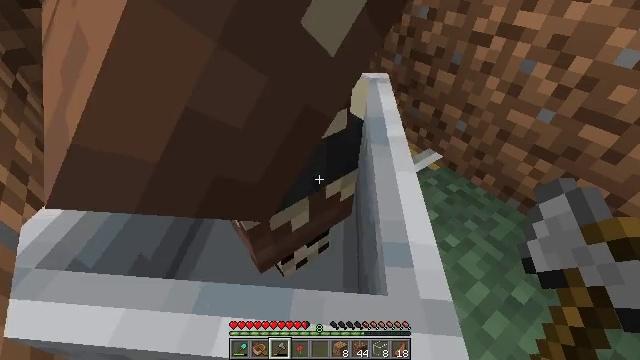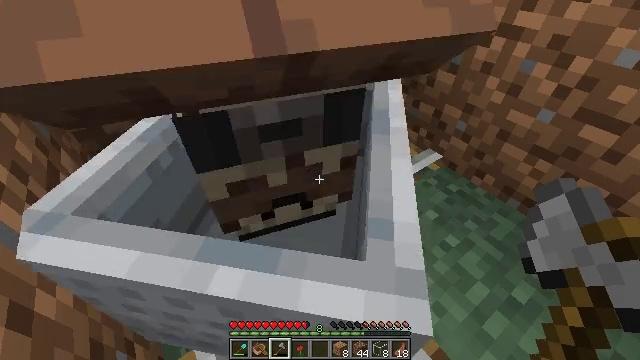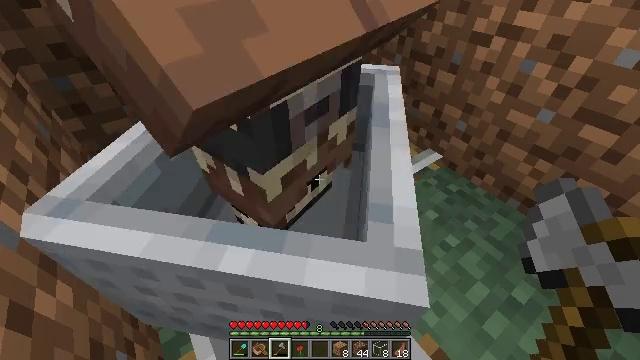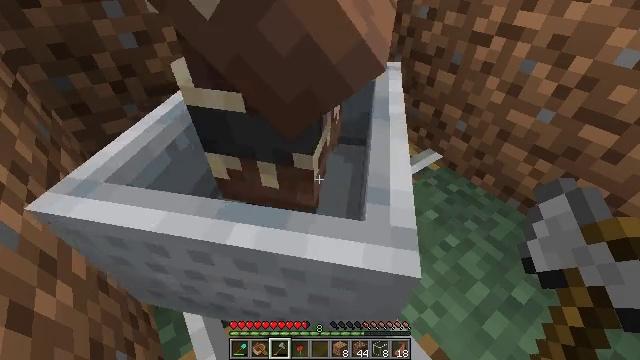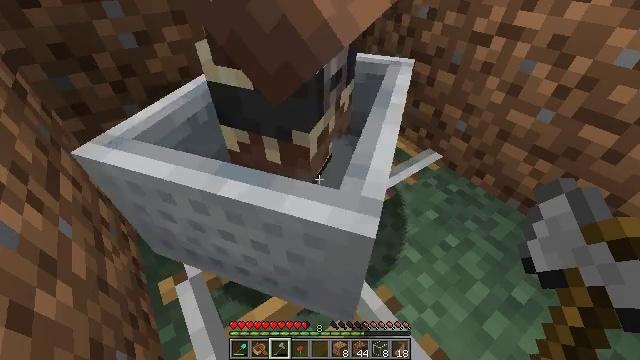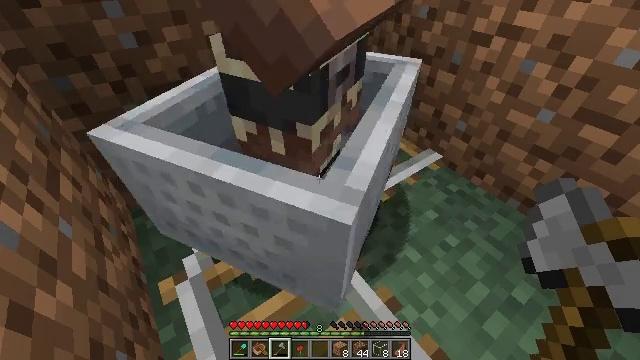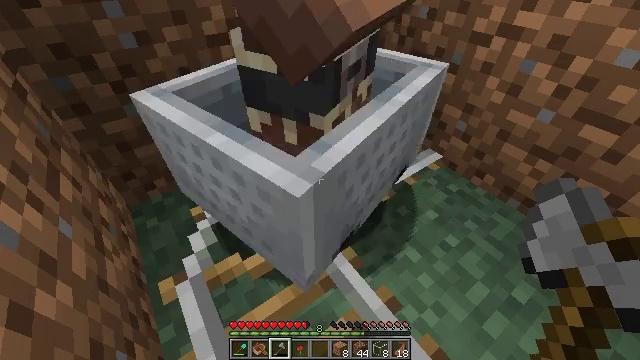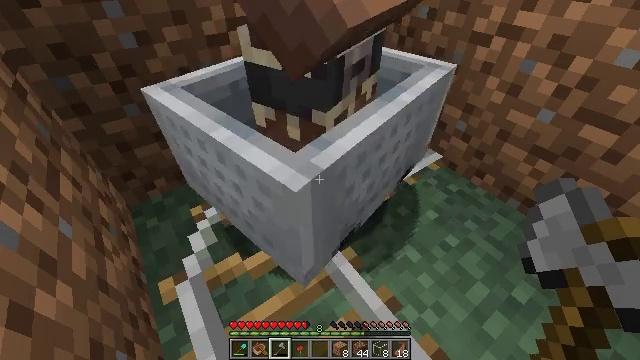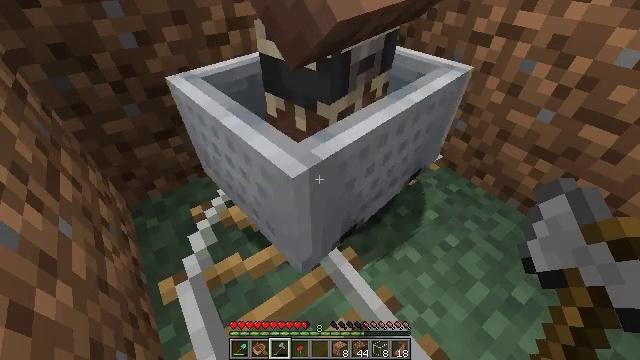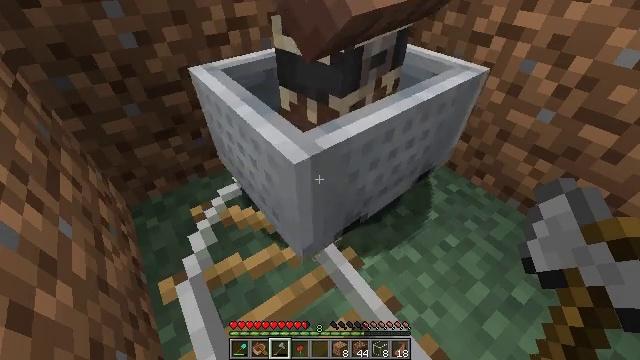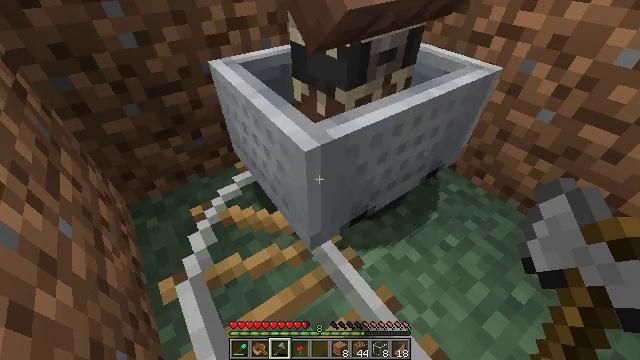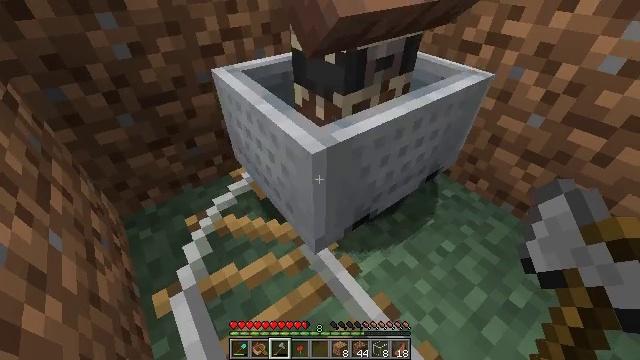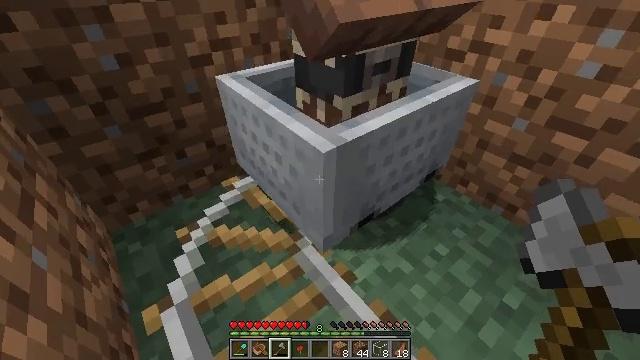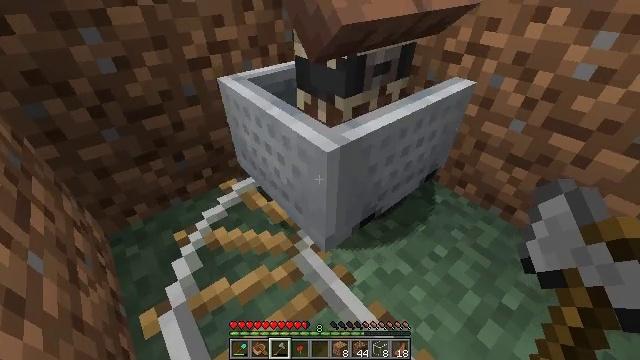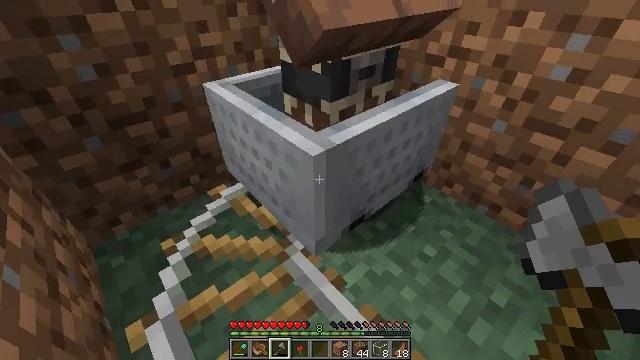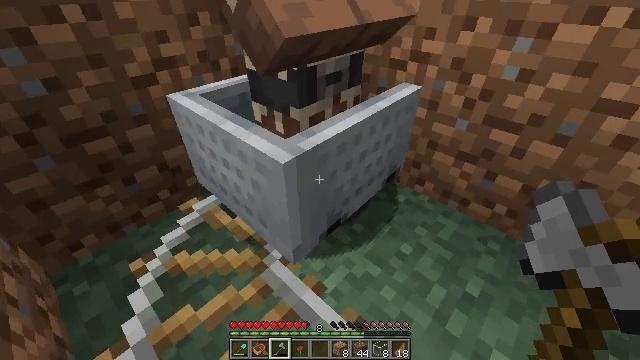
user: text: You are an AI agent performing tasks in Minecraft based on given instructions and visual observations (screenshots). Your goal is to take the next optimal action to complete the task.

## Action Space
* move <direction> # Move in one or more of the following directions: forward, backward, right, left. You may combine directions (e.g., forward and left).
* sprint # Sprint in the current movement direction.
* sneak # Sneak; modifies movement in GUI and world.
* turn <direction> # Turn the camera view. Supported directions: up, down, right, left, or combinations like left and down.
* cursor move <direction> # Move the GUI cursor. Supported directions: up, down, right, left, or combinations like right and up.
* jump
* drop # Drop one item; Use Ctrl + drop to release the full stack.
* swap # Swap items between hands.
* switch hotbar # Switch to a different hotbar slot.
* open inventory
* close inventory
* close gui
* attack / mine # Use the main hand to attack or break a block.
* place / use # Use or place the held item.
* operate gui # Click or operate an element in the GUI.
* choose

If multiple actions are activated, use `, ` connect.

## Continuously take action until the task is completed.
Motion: motion action
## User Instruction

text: Remove the glass to use the space.
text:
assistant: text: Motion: sneak
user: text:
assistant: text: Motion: sneak
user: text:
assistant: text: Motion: sneak
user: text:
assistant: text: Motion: sneak
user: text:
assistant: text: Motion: sneak
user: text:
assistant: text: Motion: sneak
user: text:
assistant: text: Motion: sneak
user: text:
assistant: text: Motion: sneak
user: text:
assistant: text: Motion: sneak
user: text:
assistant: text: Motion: sneak
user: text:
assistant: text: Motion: sneak, turn right and up
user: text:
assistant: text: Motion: sneak, turn right and up
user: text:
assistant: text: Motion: sneak
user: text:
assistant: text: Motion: move right, sneak, turn right
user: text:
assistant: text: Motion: move right, sneak, turn right and up
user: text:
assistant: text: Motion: move right, sneak, turn right and up
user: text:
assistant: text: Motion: move right, sneak
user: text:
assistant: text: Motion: move forward and move right, sneak
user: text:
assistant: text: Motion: move forward and move right, sneak
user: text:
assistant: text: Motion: move forward and move right, sneak, turn left
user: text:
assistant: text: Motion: move forward and move right, sneak, turn left
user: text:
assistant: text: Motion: move forward and move right, turn left
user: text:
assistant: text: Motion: move forward and move right, turn left
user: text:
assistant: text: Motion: move forward and move right, turn left
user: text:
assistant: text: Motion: move forward
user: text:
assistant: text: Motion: move forward
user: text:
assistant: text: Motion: move forward
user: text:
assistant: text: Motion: move forward
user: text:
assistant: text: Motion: move forward, turn left
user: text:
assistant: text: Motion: move forward, turn left